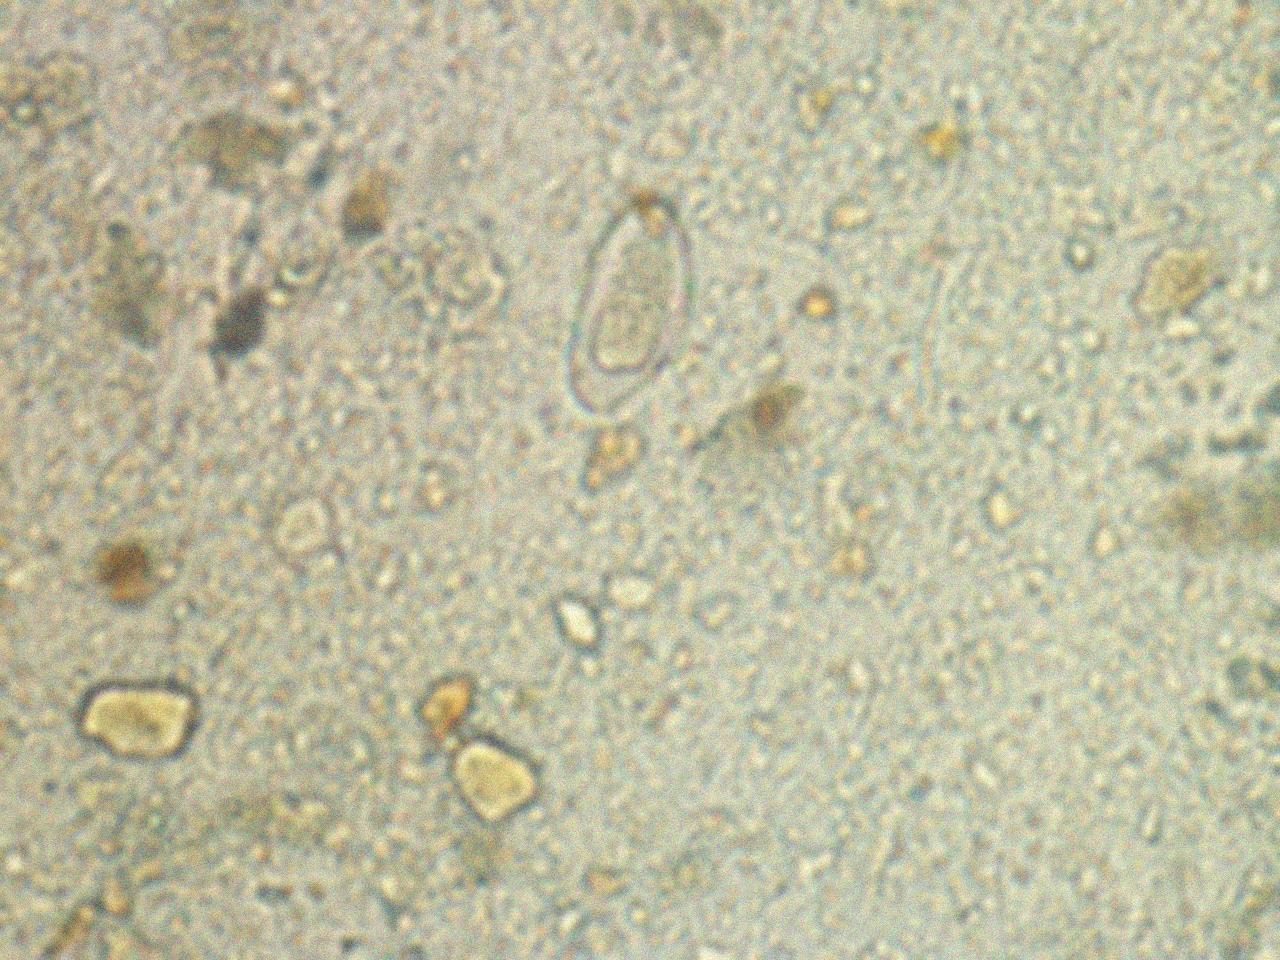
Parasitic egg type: Enterobius vermicularis